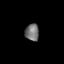
Tissue: skin
Cell type: Others
Senescence score: 0.2852
Nuclear area (px): 232
Mean DAPI intensity: 114.284